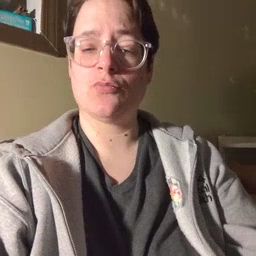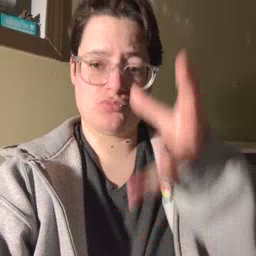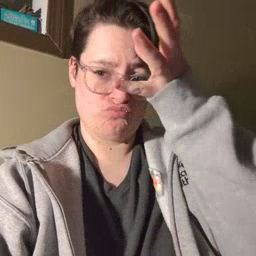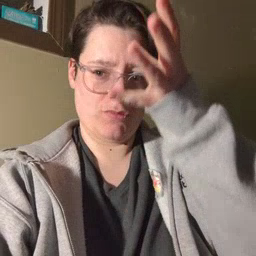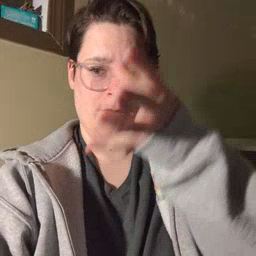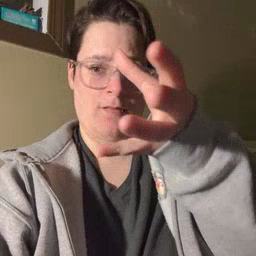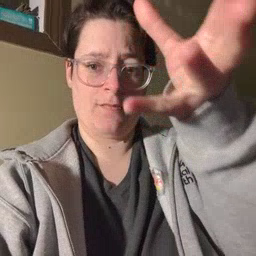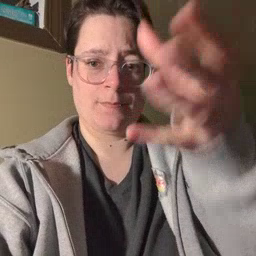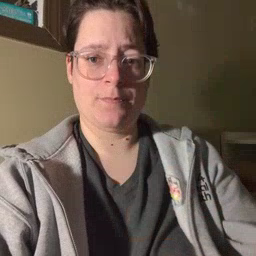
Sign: grandpa